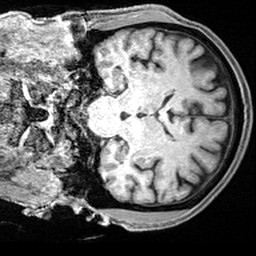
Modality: T1w
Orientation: coronal
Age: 66
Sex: male
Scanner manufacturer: siemens
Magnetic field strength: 3 T
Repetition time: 2.4 s
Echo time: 0.0022 s